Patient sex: F
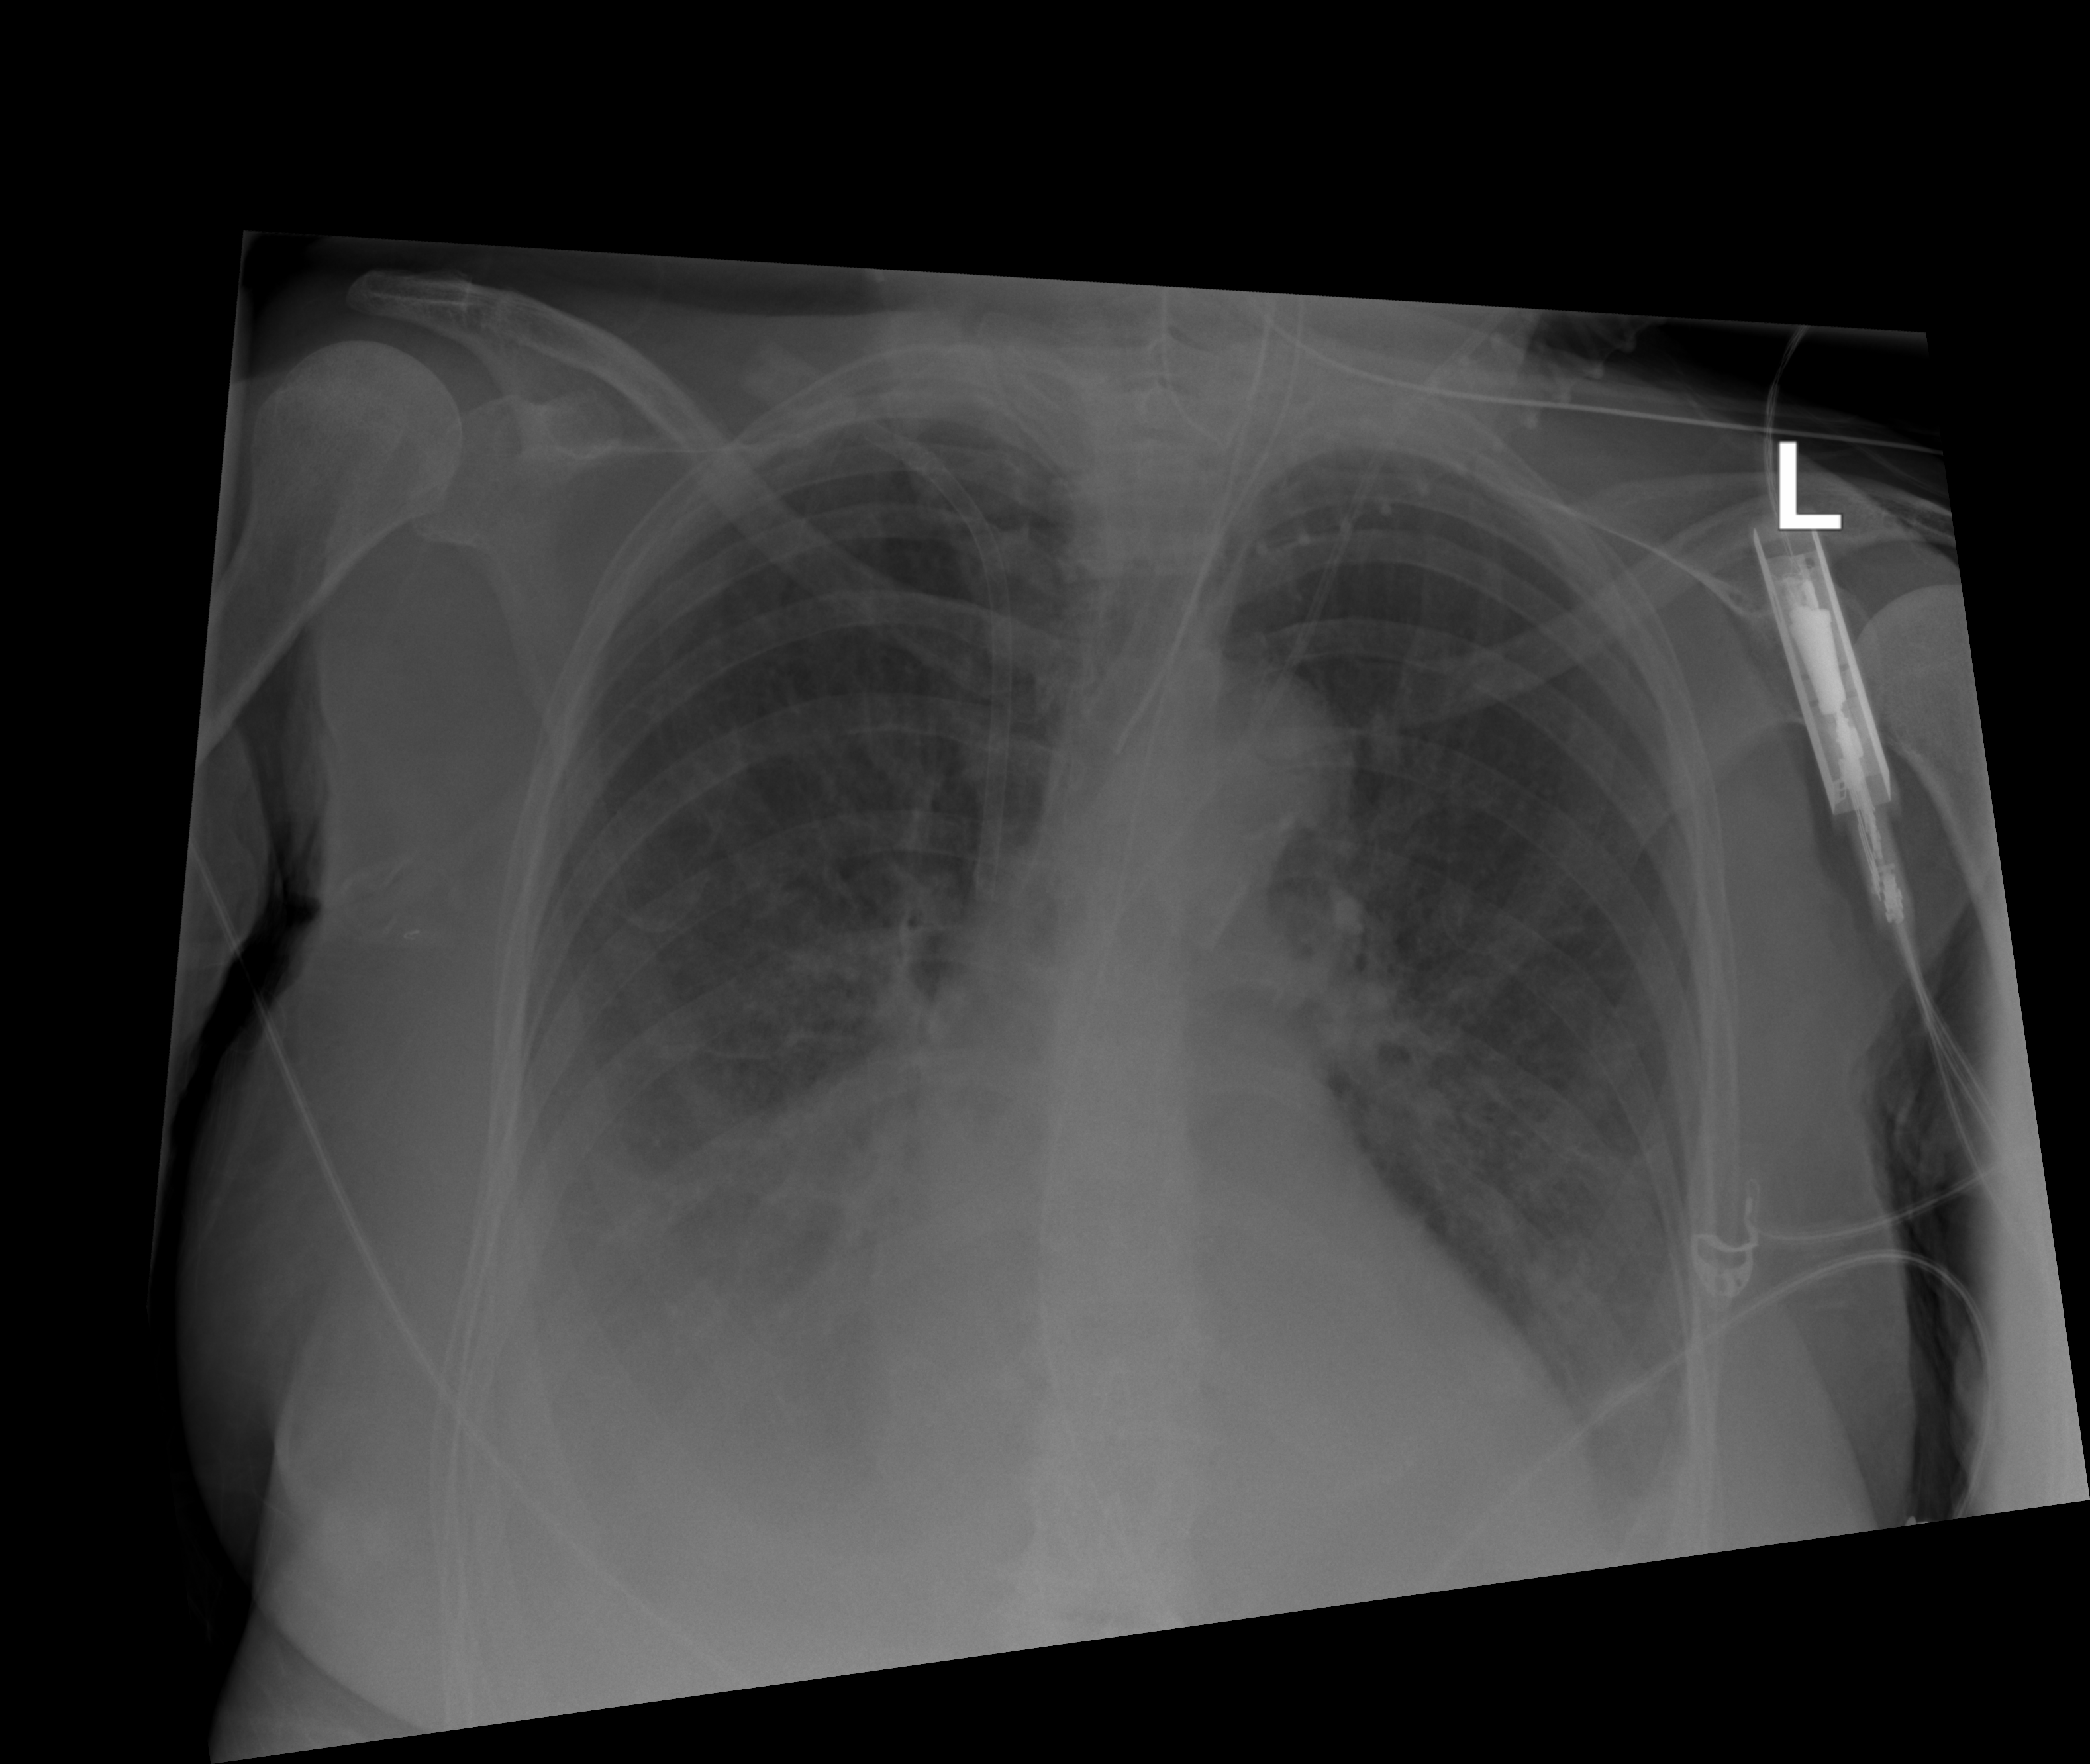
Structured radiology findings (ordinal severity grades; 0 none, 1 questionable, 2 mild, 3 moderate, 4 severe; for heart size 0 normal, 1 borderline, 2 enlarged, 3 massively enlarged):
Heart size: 0
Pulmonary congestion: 2
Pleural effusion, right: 3
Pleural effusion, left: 2
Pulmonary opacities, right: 0
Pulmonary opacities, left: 0
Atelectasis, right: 2
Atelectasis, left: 2